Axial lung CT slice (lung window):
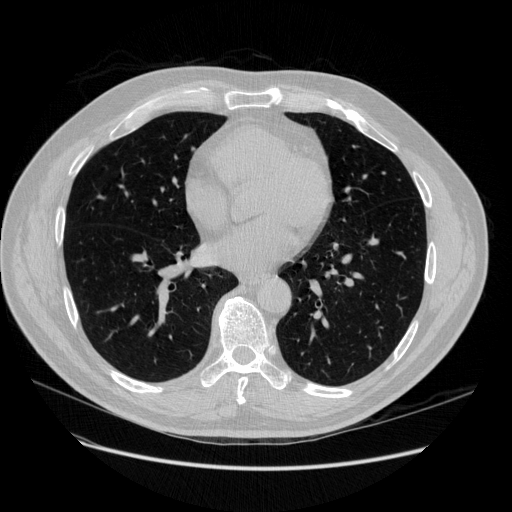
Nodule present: no